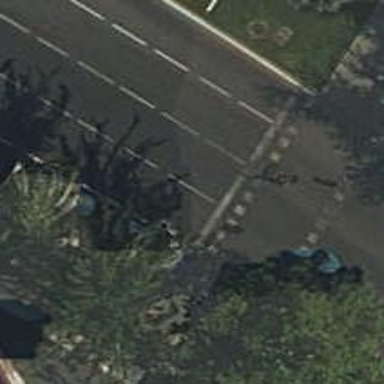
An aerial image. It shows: Road crossing with traffic signals.